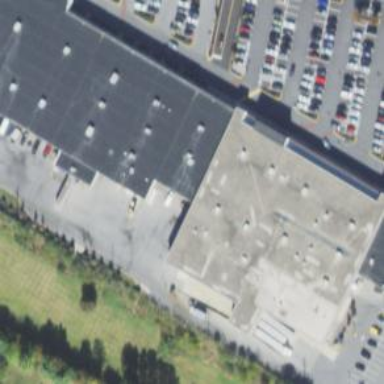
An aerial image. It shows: Retail building.